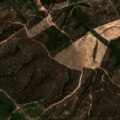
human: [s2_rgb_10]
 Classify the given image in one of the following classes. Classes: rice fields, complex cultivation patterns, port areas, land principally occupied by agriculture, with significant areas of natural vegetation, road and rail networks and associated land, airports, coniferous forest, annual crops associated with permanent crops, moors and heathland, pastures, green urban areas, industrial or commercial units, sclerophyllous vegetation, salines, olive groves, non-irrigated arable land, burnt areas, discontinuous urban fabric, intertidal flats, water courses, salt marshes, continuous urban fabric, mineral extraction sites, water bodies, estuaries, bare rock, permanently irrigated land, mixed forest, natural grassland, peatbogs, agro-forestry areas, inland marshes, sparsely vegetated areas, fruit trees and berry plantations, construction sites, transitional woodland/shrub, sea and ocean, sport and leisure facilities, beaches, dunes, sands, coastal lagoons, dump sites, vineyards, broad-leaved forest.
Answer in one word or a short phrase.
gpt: non-irrigated arable land, broad-leaved forest, mixed forest, transitional woodland/shrub